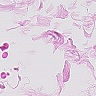
Metastatic tissue present: no